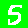
Digit: 5